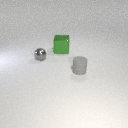
large green metal cube to the left of small gray rubber cylinder